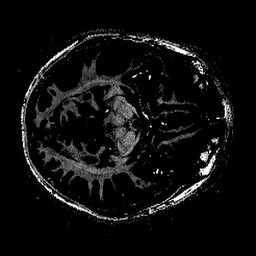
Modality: MP2RAGE
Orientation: axial